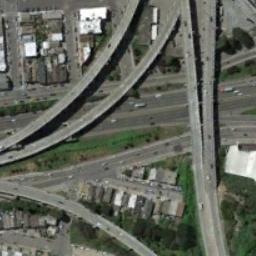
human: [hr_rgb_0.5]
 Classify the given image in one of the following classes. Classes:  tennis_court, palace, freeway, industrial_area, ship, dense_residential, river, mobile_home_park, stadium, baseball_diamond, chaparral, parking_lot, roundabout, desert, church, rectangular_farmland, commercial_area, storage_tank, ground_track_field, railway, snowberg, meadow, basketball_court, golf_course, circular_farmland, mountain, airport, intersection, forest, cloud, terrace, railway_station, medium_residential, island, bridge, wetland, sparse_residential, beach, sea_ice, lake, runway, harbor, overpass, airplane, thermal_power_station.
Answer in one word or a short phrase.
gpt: overpass